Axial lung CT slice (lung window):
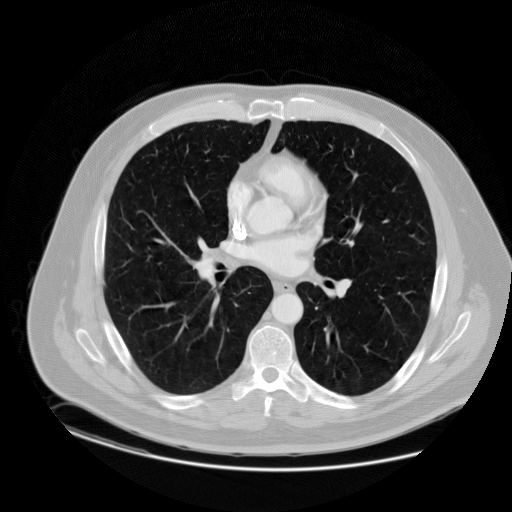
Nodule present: no